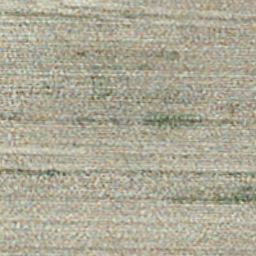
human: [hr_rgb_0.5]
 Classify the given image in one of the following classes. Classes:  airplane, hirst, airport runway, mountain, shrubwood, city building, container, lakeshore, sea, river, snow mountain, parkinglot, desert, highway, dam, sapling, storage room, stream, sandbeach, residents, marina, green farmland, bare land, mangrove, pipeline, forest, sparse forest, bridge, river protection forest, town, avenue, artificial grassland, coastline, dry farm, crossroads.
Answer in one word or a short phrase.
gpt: dry farm